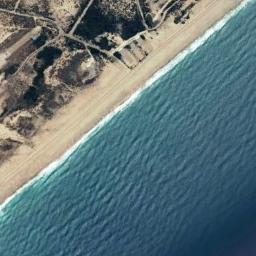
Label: beach